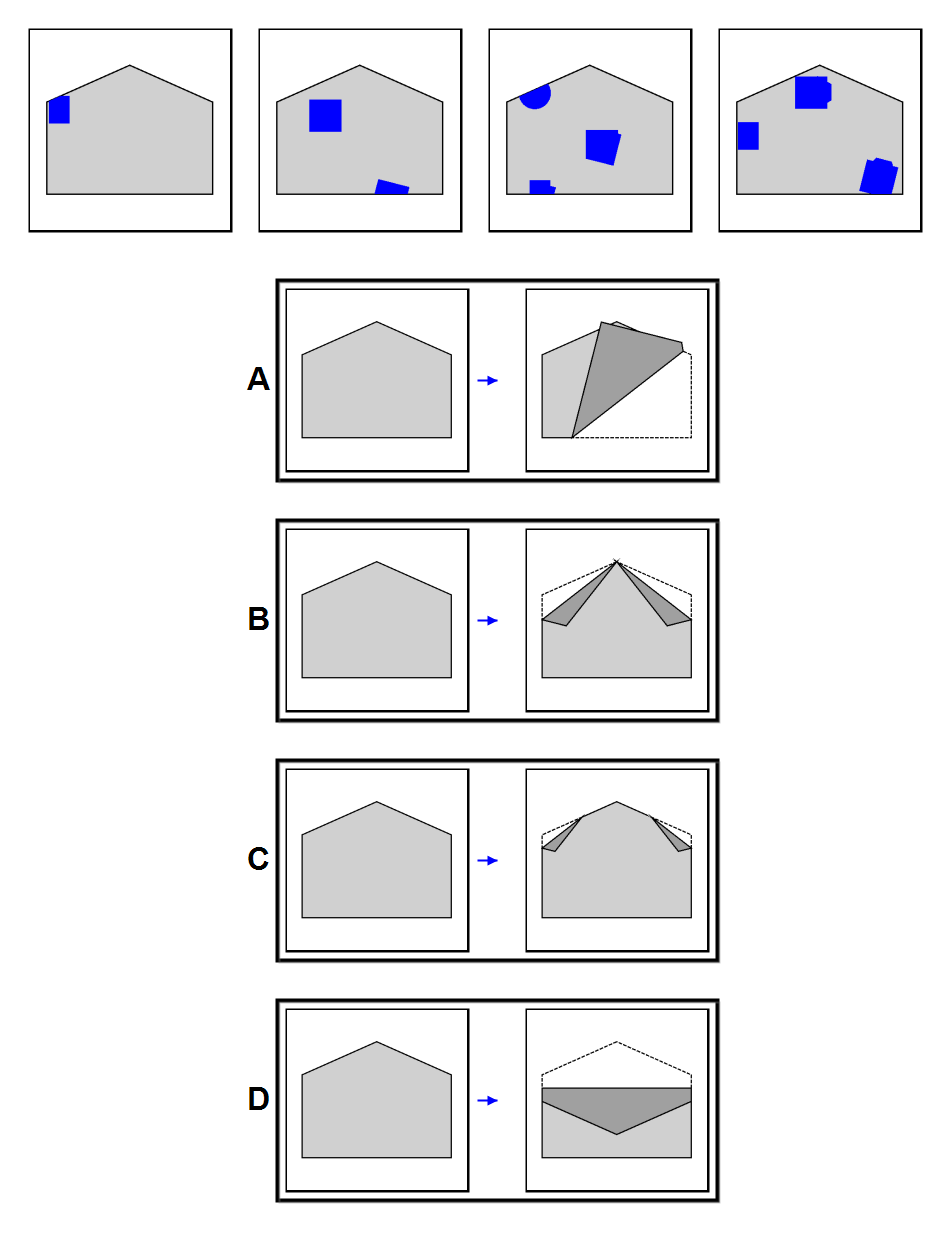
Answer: A